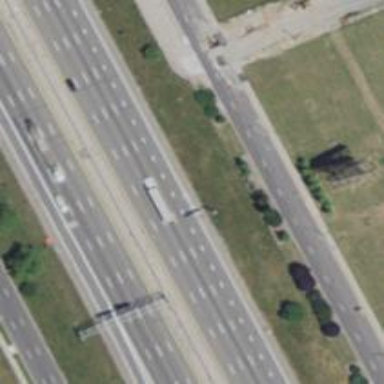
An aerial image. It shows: Asphalt motorway.